Field crop: maize
Growth stage: 2
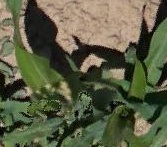
Species: maize